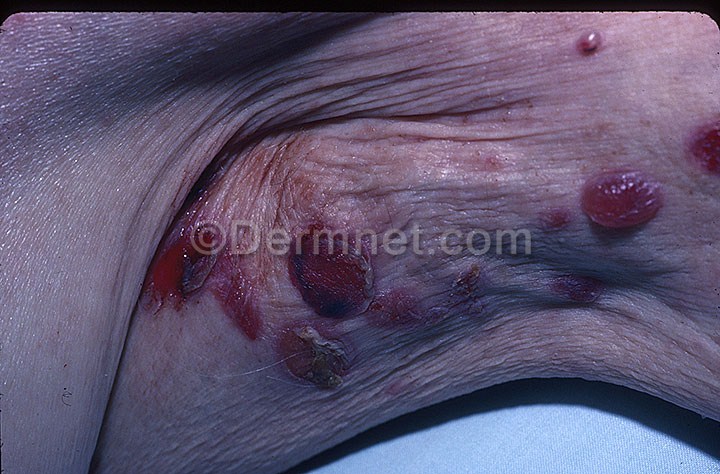
Disease: Bullous Disease Photos